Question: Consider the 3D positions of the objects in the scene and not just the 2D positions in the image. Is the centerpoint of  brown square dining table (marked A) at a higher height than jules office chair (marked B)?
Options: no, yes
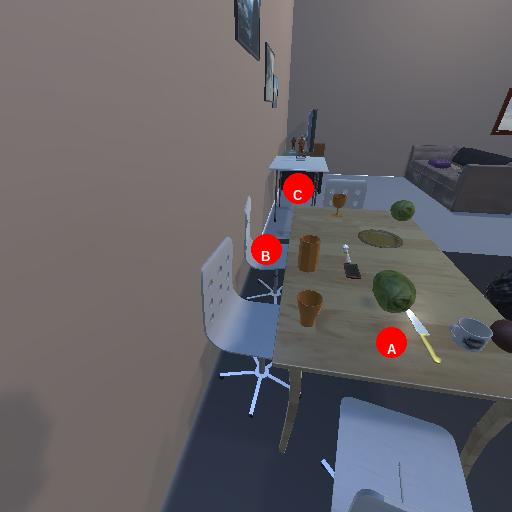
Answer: no